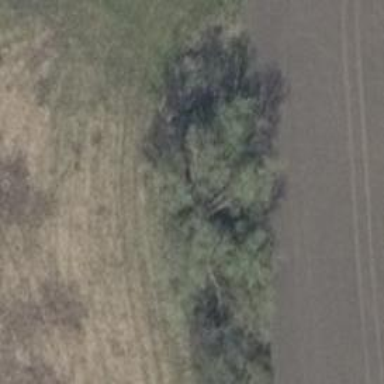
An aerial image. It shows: Deciduous broadleaved tree.